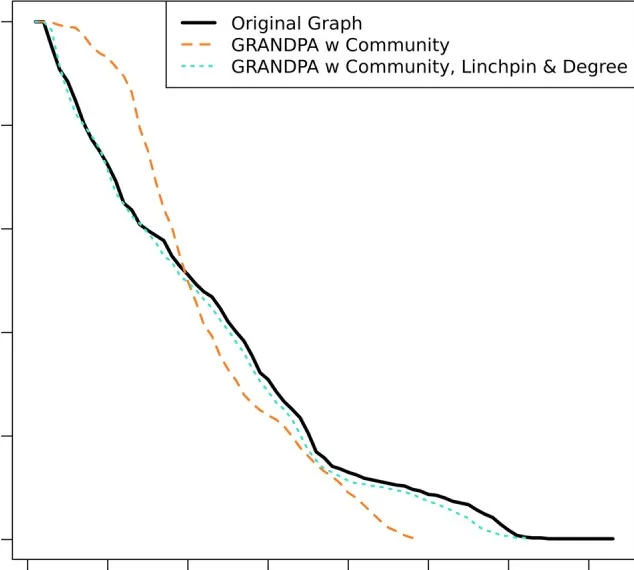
The CCDF of the vertex degree between the original and generated networks for the 2019 Medicare Data from CMS.
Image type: chart (chart)